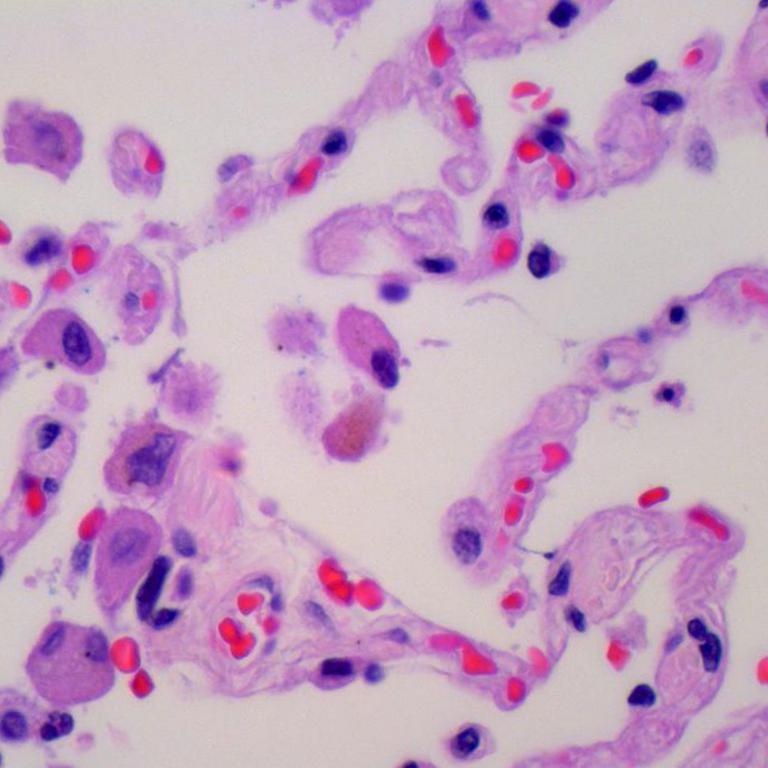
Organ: lung
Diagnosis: benign